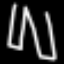
Label: pants